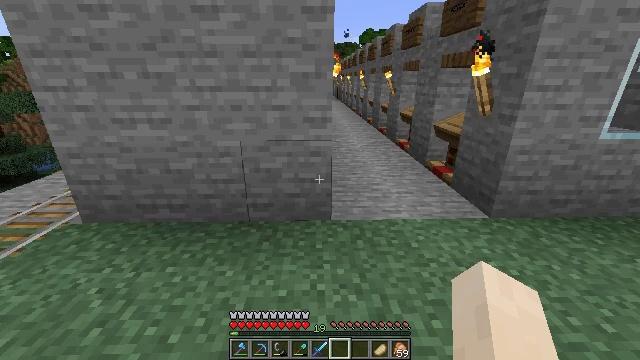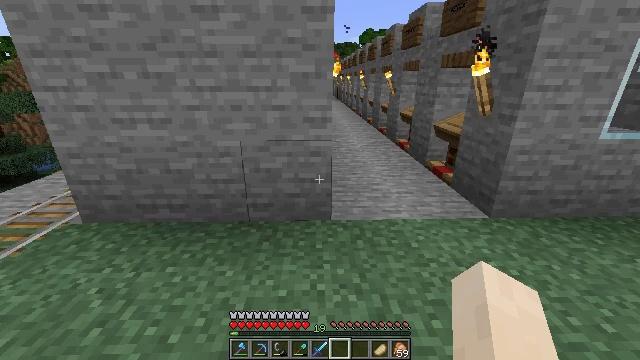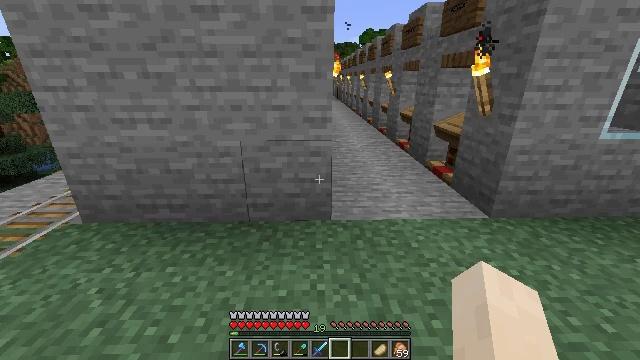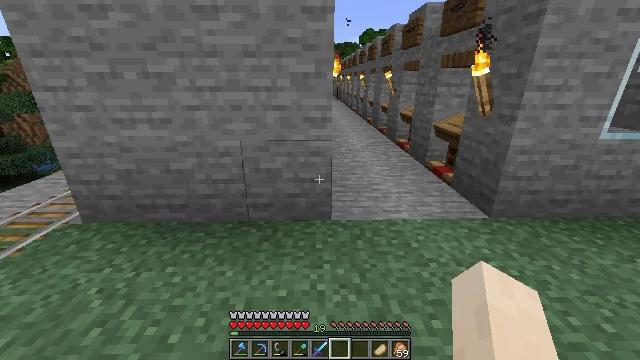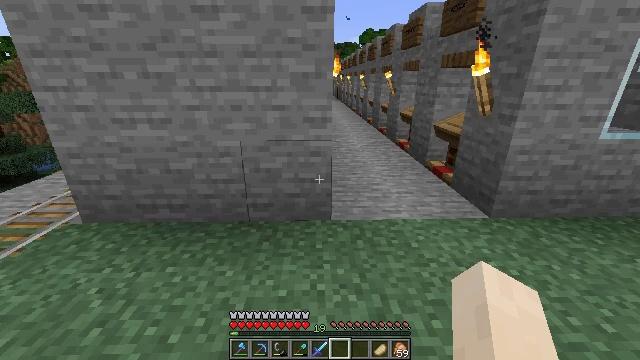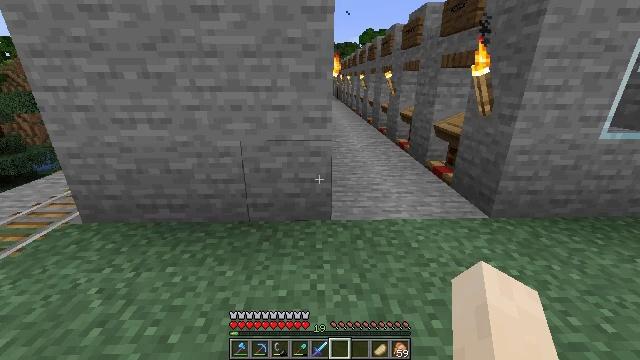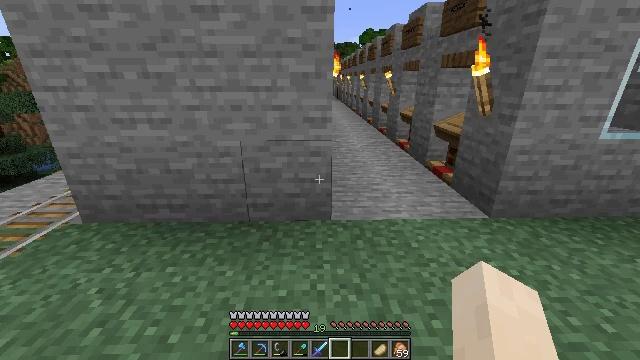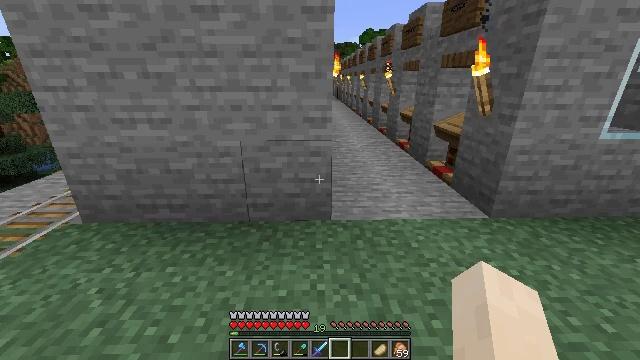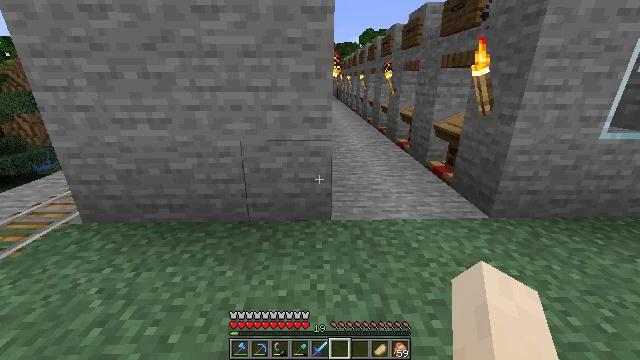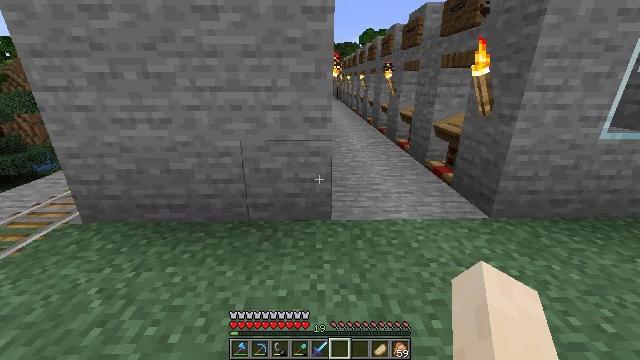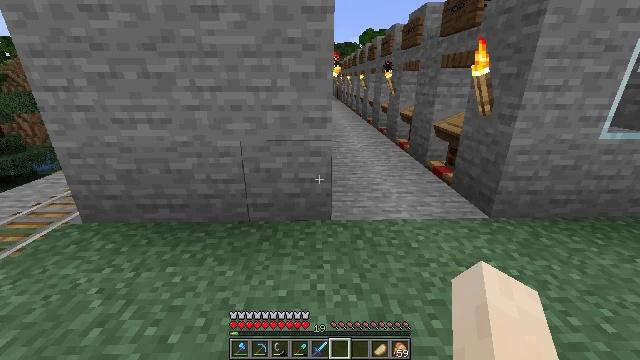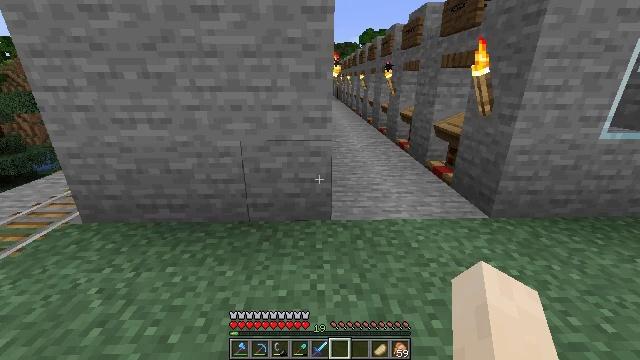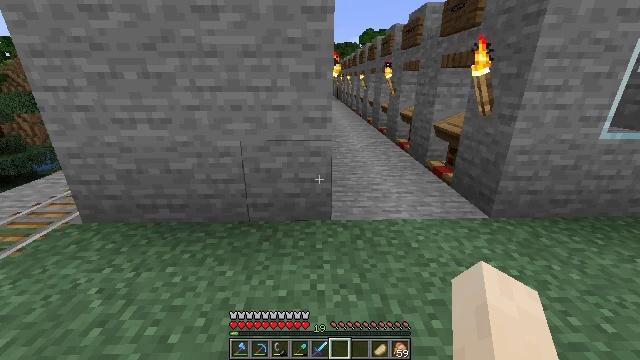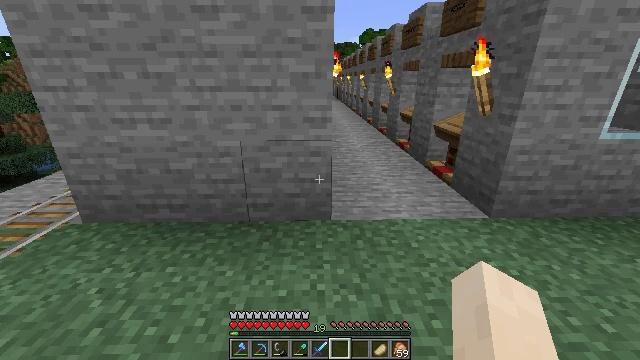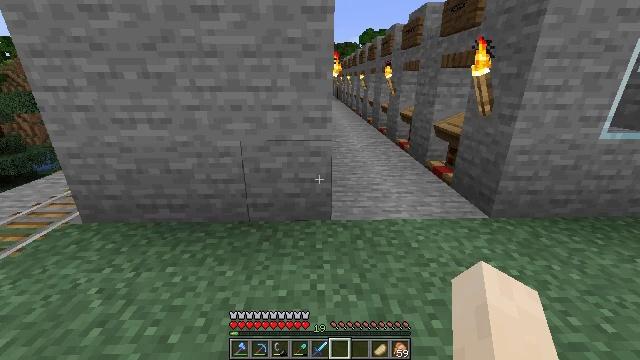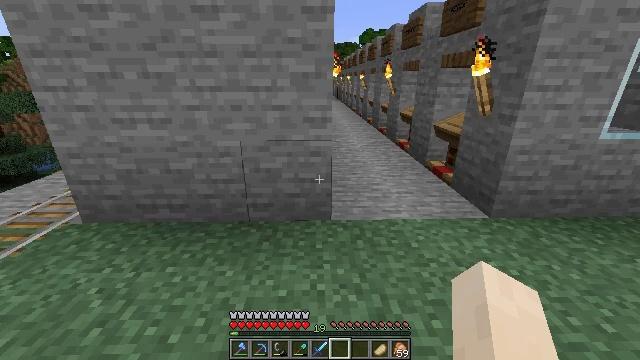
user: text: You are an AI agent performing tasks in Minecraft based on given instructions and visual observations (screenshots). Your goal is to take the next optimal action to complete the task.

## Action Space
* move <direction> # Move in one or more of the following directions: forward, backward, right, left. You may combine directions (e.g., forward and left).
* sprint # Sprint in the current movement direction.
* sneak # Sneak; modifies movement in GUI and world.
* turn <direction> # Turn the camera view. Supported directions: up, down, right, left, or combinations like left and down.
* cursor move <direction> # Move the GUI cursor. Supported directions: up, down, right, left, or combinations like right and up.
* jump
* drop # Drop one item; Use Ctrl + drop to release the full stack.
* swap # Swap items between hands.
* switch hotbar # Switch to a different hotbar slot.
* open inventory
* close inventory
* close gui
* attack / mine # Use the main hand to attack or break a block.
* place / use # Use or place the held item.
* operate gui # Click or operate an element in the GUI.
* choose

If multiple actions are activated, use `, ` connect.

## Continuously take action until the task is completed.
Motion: motion action
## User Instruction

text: Form a smooth stone slab at the crafting station.
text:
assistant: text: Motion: no_op
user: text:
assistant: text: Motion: no_op
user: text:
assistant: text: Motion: no_op
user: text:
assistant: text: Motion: no_op
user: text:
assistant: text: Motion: no_op
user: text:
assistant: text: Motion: no_op
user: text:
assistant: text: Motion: no_op
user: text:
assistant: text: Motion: no_op
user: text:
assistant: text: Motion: no_op
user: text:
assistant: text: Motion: no_op
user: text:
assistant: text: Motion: no_op
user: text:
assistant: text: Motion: no_op
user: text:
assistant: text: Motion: no_op
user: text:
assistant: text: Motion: no_op
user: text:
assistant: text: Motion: no_op
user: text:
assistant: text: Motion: no_op
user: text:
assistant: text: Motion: no_op
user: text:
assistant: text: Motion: no_op
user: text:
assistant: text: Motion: no_op
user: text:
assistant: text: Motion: no_op
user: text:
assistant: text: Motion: no_op
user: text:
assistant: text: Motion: no_op
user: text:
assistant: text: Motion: no_op
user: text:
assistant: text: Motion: no_op
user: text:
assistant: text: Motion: no_op
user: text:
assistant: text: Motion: no_op
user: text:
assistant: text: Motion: no_op
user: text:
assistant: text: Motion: no_op
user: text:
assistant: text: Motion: no_op
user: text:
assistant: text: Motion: no_op